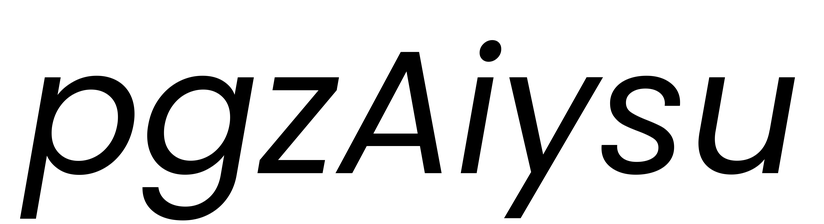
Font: Poppins-Italic